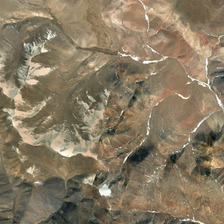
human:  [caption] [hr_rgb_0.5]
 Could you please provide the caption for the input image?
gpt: some white snows are in a piece of khaki mountains .

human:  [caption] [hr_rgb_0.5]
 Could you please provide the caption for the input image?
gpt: some white snows are in a piece of khaki mountains .

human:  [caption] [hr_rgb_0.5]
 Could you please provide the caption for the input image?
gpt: some white snows are in a piece of khaki mountains .

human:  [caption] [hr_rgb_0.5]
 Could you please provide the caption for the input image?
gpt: some white snows are in a piece of khaki mountains .

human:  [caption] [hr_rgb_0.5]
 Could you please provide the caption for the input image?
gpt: some white snows are in a piece of khaki mountains .